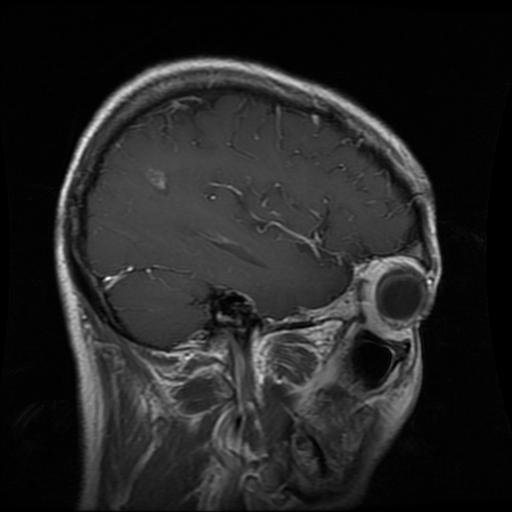
Label: glioma